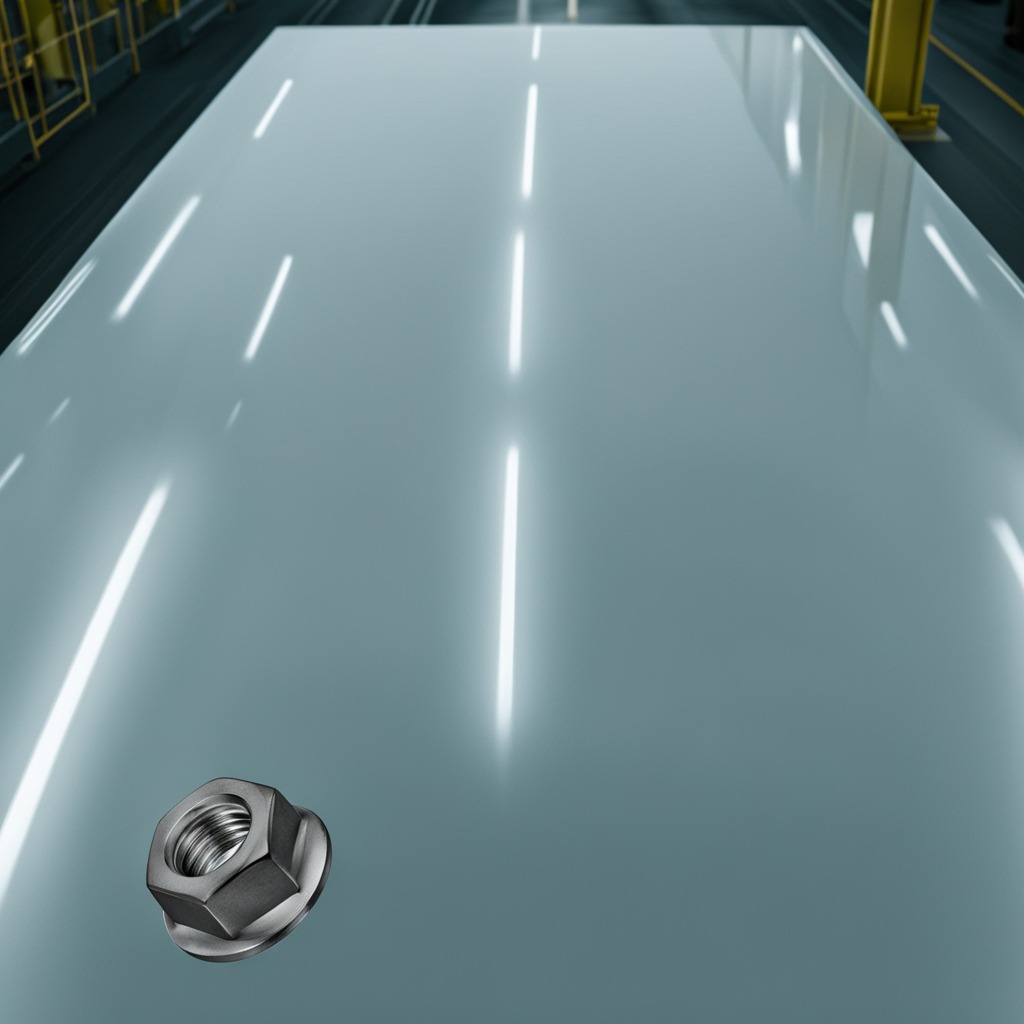
A metal nut is lying on a high-gloss table in a ship maintenance bay industrial lighting.